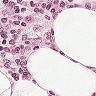
Metastatic tissue present: no